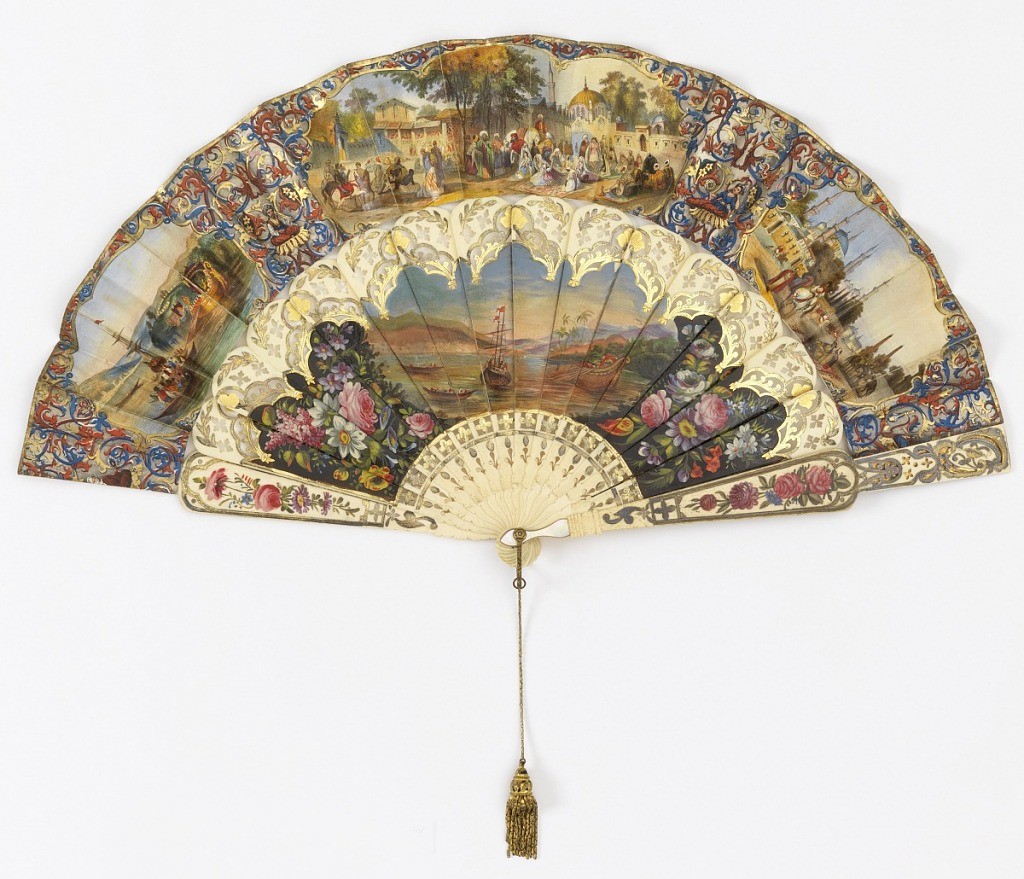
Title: Pleated fan
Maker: Thomas Allom, British, 1804–1872
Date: mid- 19th century
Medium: Gilded and painted paper leaf with chromolithograph, gilded, pierced and painted ivory sticks, gilt bail, chain and tassel
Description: Pleated fan. Paper leaf with chromolithograph showing decorative designs and Turkish scenes. Obverse, from left: the Bosphorus with the sultan's barge; figure smoking a hookah; a slave market in Constantinople, after engraving by Thomas Allom; a woman with fan, the hippodrome, with mosque of Achmet, column of Constantine and Egyptian obelisk. Pierced and gilded ivory sticks painted with flowers and nautical scene. Gilt bail, chain and tassel.